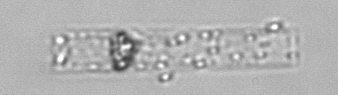
Label: Dactyliosolen_blavyanus